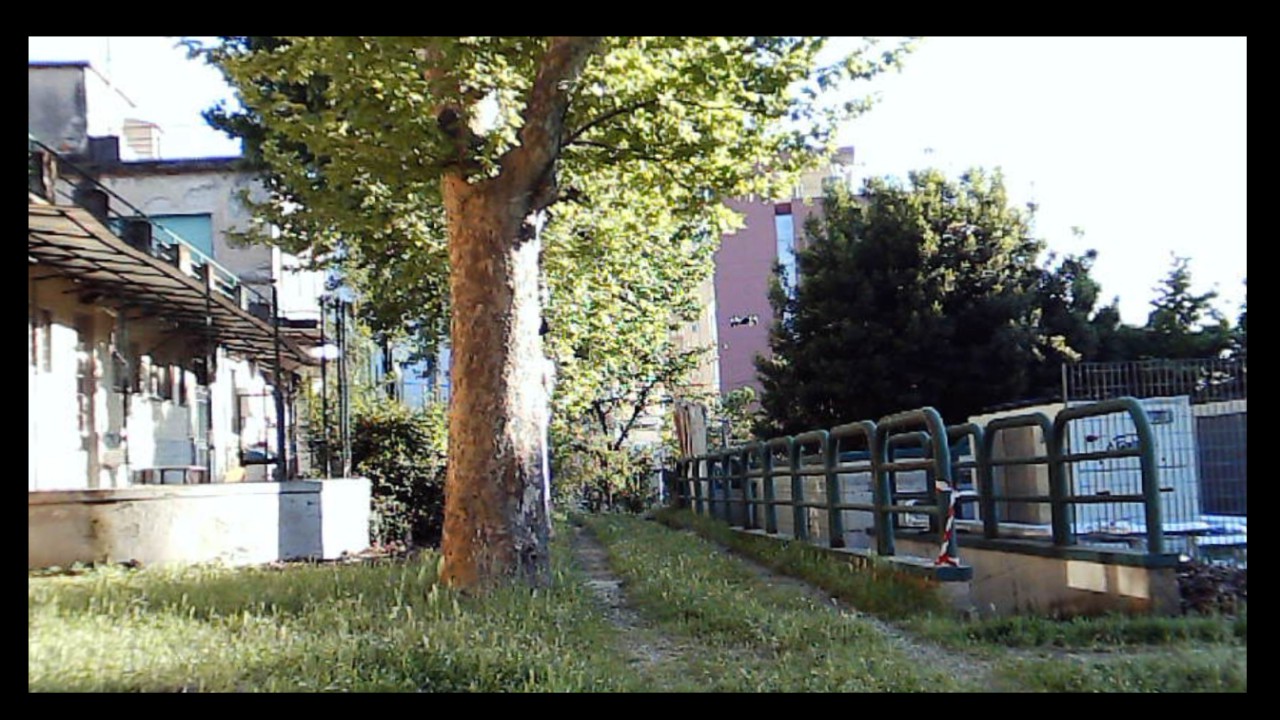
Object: DarwinFPV cineape20

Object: DJI Tello EDU